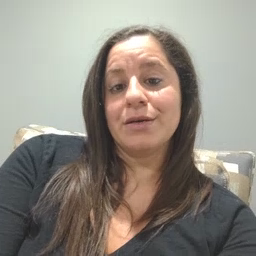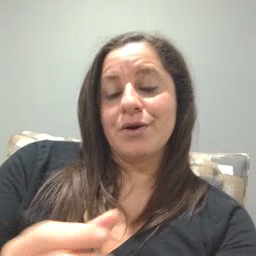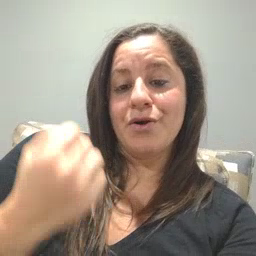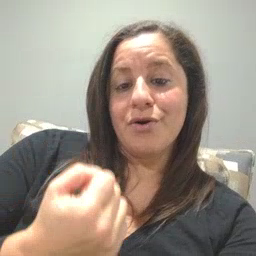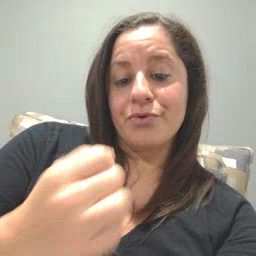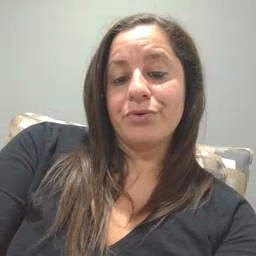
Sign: car